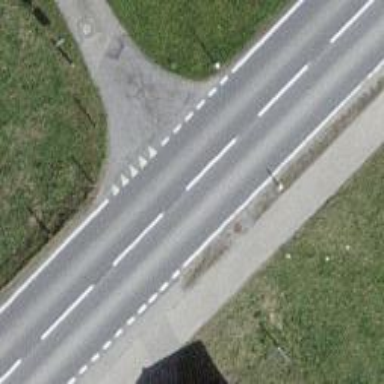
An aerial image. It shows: Primary highway with asphalt surface. There is cycle track on the left side.